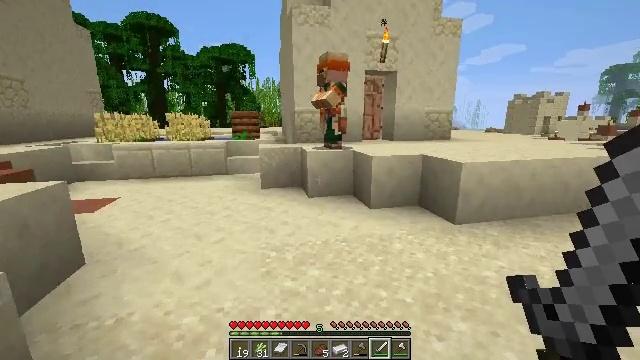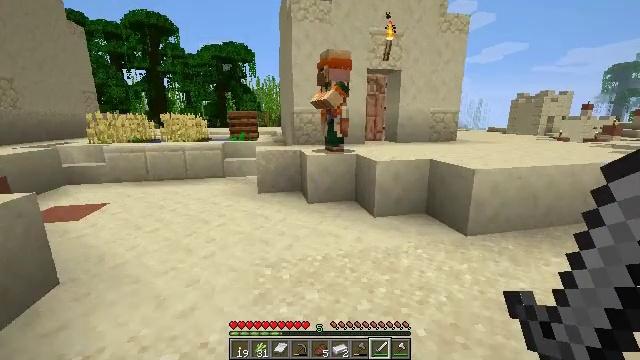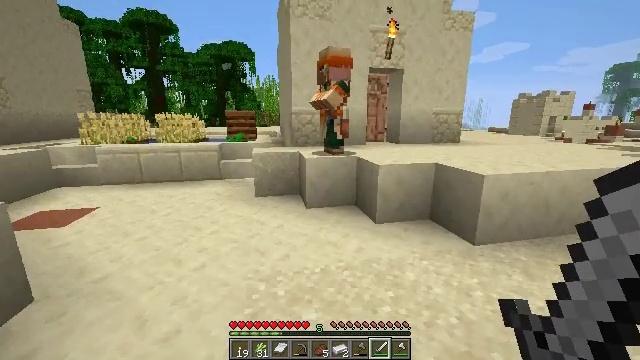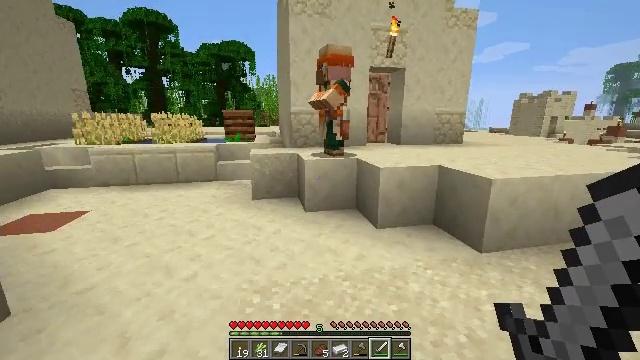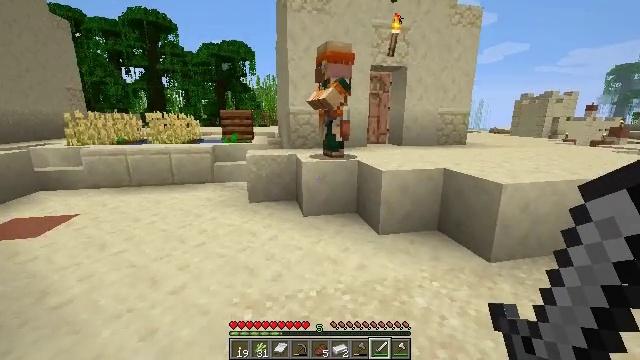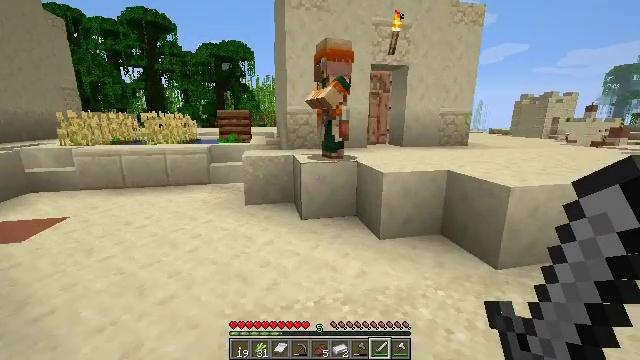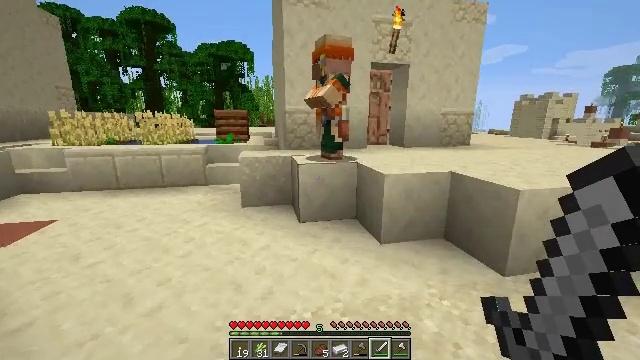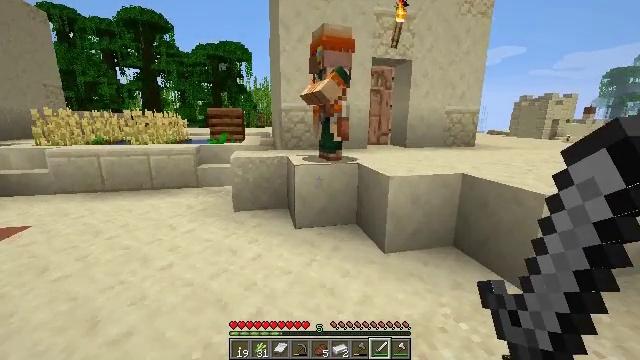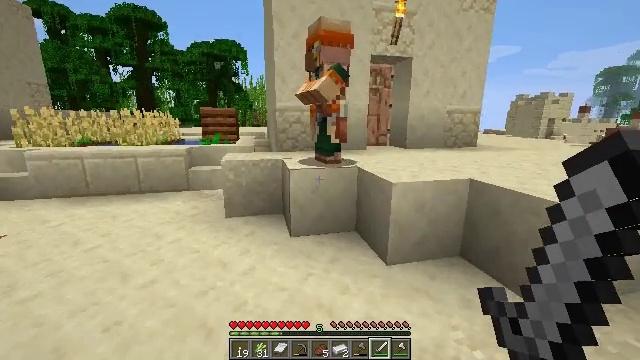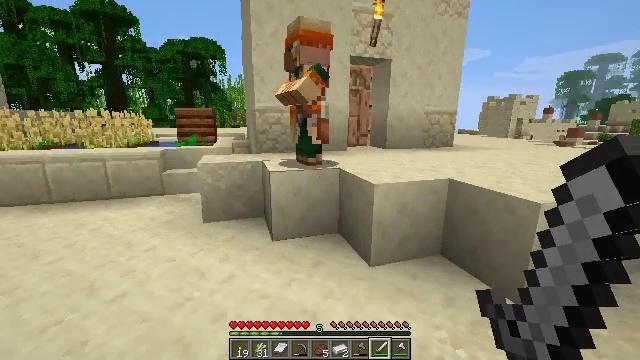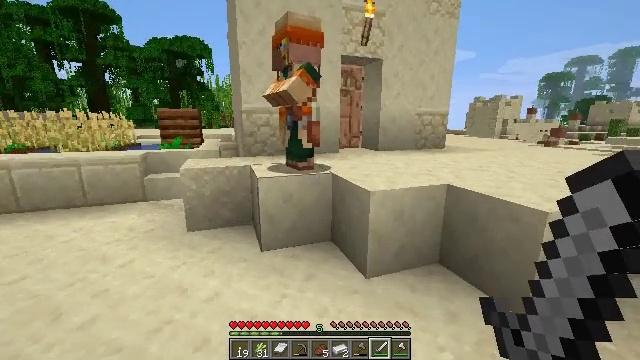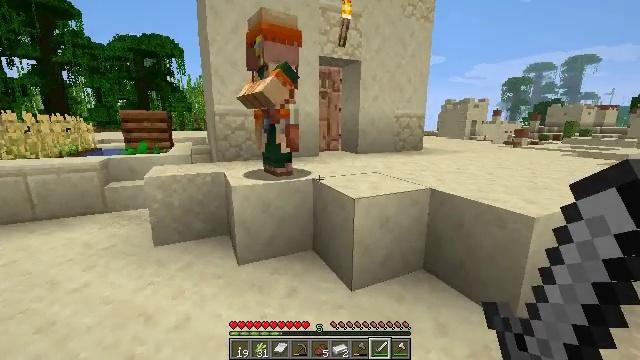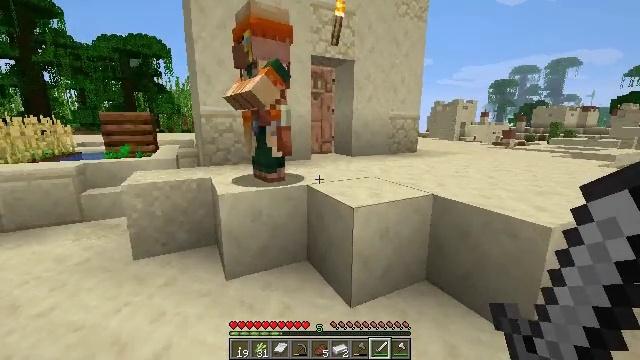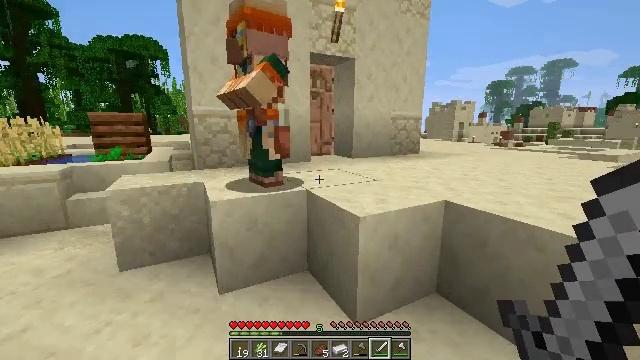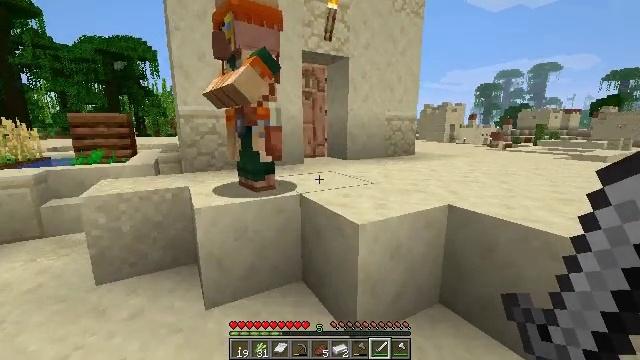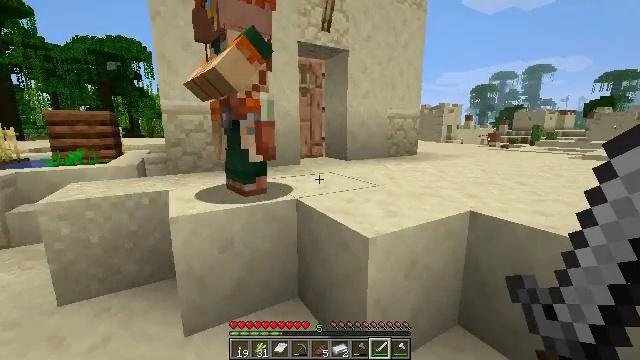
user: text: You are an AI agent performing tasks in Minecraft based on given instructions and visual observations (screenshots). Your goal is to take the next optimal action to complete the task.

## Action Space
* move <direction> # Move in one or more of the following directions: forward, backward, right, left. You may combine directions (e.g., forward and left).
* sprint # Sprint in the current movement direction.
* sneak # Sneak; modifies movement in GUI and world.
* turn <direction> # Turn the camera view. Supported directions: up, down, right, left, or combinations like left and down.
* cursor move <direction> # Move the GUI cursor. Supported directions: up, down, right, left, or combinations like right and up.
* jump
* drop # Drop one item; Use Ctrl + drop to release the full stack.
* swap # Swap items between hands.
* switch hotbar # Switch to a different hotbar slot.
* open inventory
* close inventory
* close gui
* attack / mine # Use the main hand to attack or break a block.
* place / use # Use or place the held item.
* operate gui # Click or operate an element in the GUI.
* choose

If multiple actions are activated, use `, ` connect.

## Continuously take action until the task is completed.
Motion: motion action
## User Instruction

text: Mine the smooth sandstone slab from the structure.
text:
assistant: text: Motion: move forward
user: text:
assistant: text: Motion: move forward
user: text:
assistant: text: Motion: move forward
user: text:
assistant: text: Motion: move forward
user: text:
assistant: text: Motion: move forward
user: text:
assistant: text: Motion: move forward
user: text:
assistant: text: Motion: move forward
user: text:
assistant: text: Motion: move forward
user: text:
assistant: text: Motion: move forward, turn right
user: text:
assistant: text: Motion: move forward, turn right
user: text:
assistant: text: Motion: move forward, turn right
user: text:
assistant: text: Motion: move forward, turn right
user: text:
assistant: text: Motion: move forward
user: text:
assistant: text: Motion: move forward, turn right
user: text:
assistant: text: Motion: move forward
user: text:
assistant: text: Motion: move forward, turn right
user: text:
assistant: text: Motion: move forward, turn right
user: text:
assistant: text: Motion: move forward, turn right
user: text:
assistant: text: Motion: move forward, turn right
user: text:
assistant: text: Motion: move forward, turn right, jump
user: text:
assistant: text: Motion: move forward, jump
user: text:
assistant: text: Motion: move forward, jump
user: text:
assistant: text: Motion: move forward, jump
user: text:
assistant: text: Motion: move forward, turn left, jump
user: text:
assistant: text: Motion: move forward, turn left, jump
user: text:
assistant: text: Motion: move forward, turn left
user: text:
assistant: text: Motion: turn left and down
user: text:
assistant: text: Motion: turn left
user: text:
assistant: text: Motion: turn left
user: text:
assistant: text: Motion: turn left